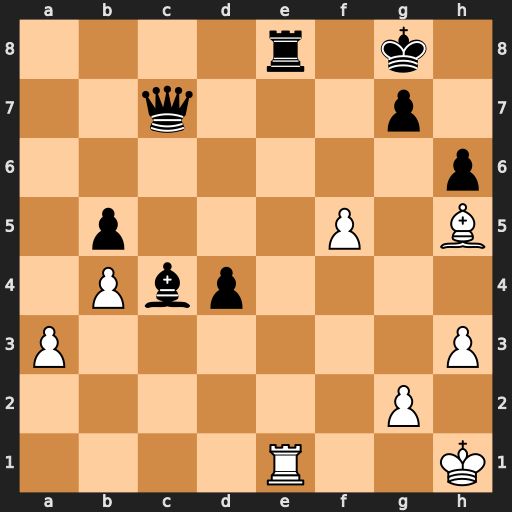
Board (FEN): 4r1k1/2q3p1/7p/1p3P1B/1Pbp4/P6P/6P1/4R2K
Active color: w
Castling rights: -
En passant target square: -
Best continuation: Rxe8+ Kh7 Bg6#